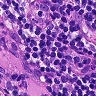
Metastatic tissue present: no